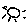
Label: sun